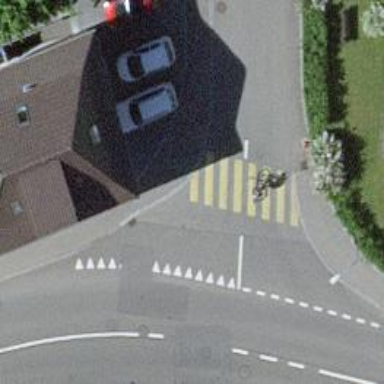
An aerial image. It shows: Zebra crossing on the road.